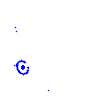
Particle: kaon